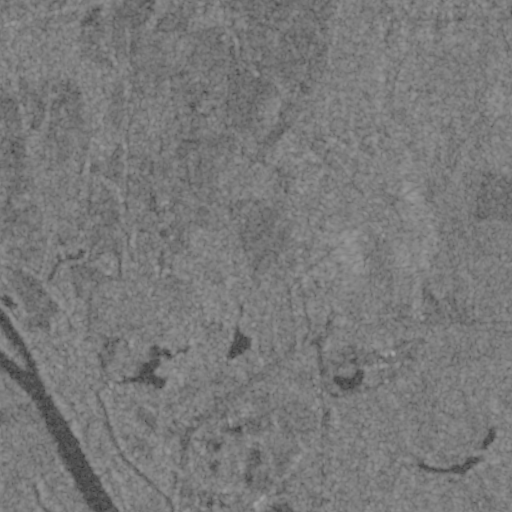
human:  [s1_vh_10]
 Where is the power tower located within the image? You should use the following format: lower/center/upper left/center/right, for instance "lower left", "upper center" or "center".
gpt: The power tower is located in the upper left of the image.
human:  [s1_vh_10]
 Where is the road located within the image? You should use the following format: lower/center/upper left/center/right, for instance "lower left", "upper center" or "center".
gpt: There is no road in the image.

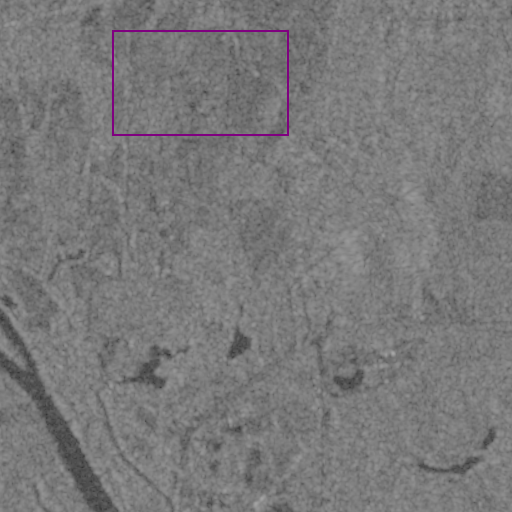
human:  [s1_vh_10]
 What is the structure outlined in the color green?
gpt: There is no green outline.
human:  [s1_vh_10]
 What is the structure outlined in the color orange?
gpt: There is no structure outlined in orange.